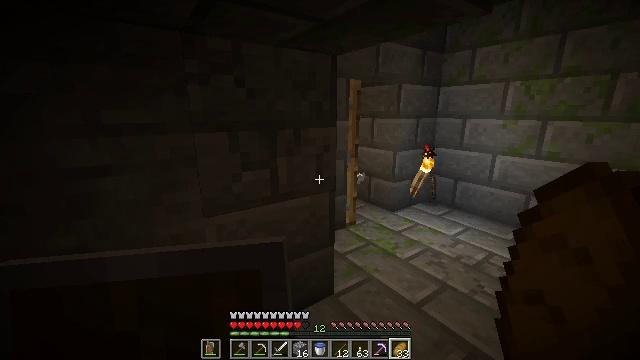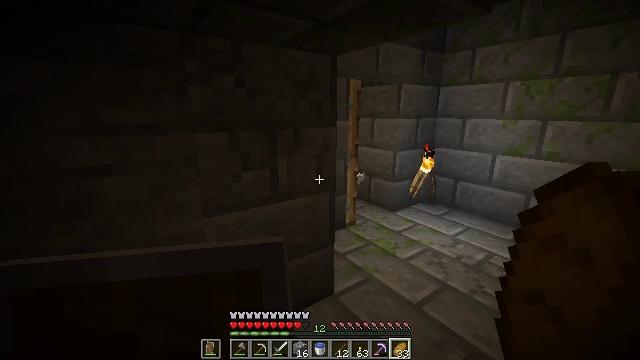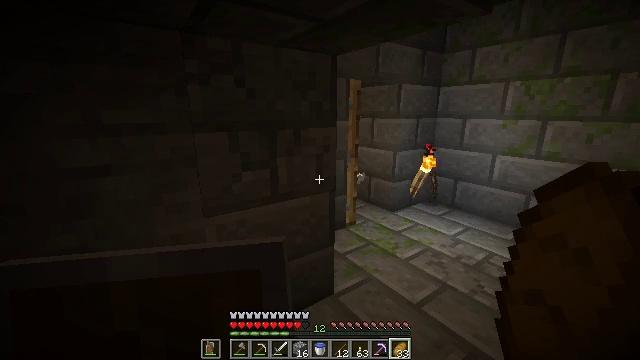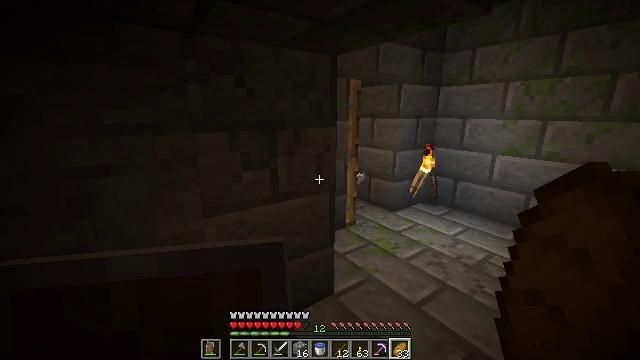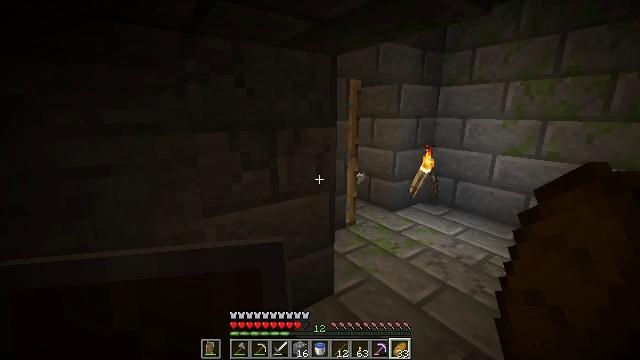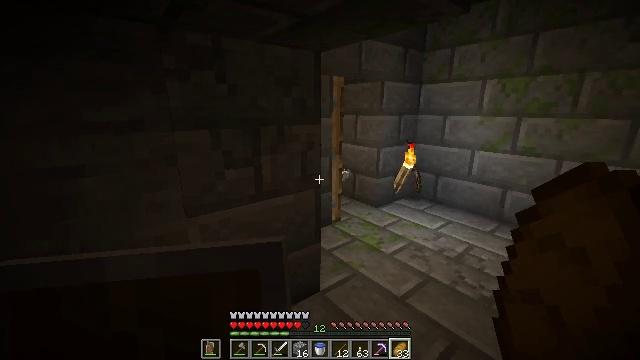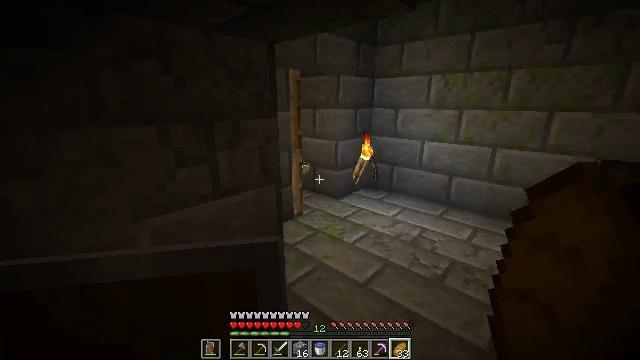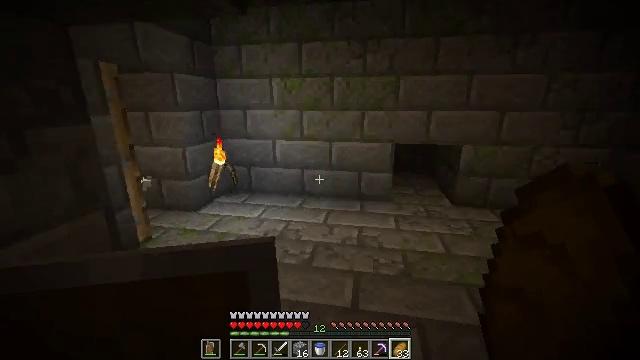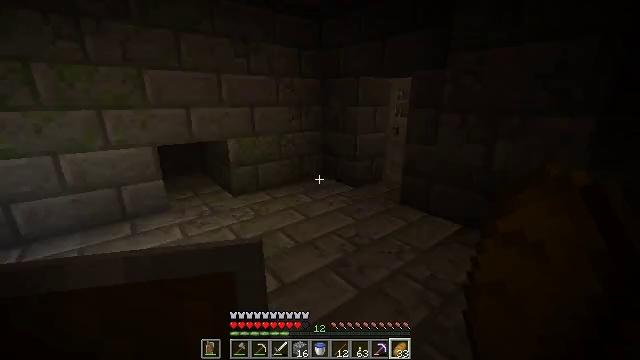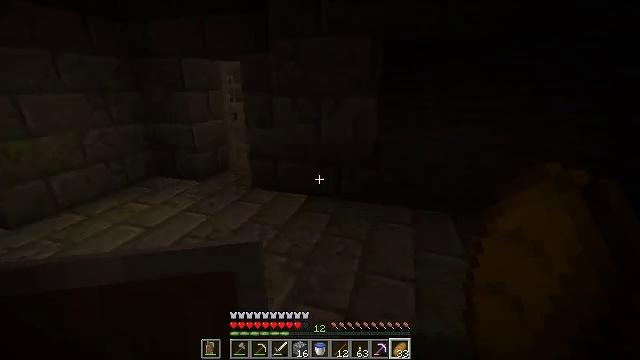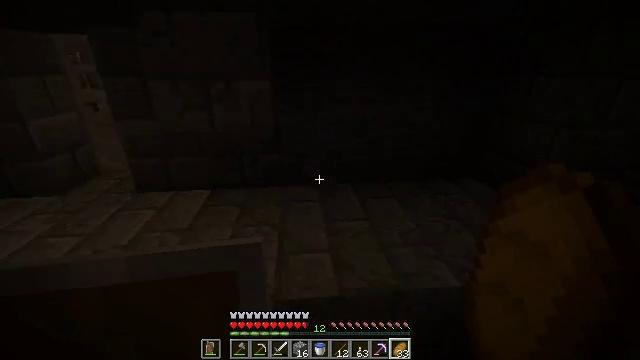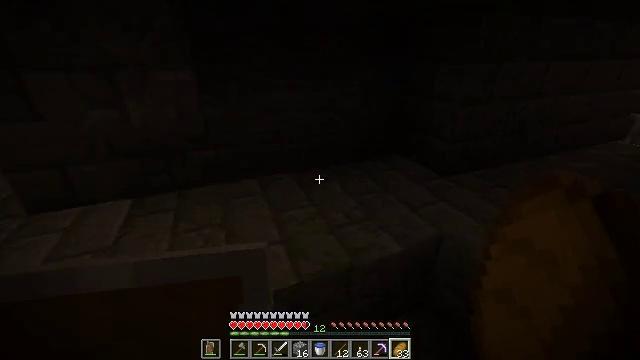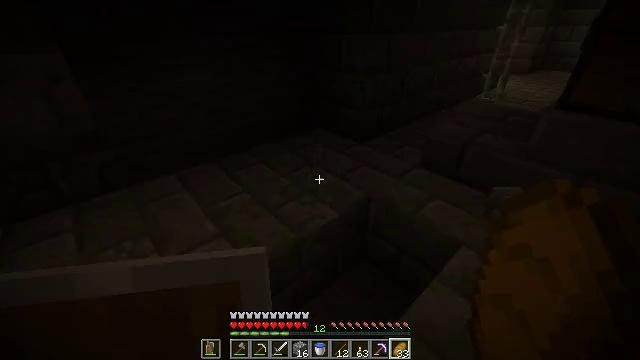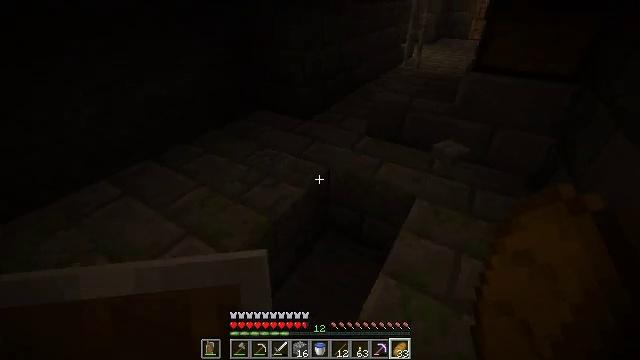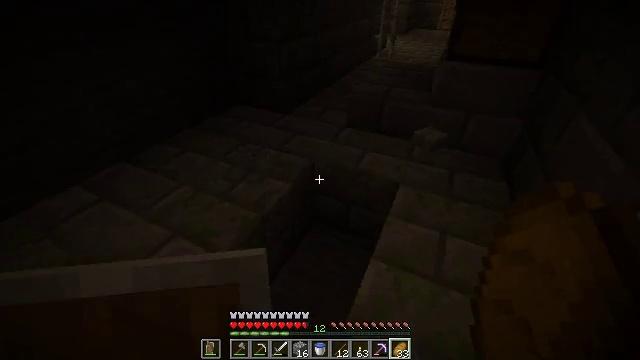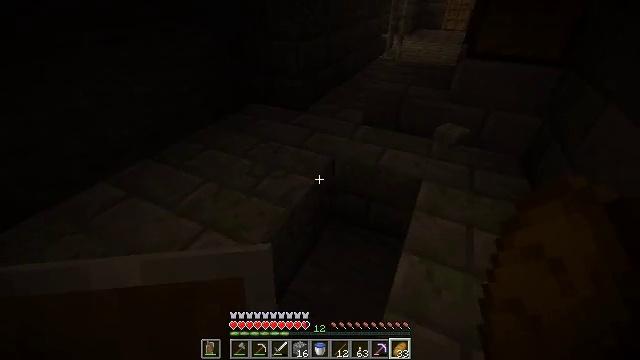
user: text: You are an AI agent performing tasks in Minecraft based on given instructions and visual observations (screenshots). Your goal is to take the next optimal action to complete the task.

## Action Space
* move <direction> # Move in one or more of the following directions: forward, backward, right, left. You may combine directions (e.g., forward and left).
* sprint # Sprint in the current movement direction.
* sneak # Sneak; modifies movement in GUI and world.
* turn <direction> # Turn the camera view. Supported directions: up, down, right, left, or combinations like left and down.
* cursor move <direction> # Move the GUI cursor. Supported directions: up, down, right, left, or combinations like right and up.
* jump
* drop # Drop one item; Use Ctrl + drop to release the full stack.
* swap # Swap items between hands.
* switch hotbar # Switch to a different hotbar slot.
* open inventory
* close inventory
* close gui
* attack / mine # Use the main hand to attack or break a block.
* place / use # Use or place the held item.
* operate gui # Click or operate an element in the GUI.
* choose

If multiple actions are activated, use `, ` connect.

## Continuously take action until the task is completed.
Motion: motion action
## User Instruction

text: Drop mossy stone bricks.
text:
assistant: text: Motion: no_op
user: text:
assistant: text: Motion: no_op
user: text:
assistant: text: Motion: no_op
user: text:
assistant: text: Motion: no_op
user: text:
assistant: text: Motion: turn right
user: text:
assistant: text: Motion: turn right and down
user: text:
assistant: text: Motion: turn right
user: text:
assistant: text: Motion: turn right
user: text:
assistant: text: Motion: turn right and down
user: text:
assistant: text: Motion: move left, turn right and down
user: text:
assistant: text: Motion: move left, turn right and down
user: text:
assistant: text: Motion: move left, turn right and down
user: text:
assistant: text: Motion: move left, turn right and down
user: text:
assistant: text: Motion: move left, turn right and down
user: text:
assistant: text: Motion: no_op
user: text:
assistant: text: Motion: turn right and down
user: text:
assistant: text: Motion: no_op
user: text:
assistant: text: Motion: no_op
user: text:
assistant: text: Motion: no_op
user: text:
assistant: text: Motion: no_op
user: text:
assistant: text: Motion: turn right
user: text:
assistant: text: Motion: turn right
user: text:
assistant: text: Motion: turn right
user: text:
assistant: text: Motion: turn right
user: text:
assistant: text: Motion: move back, turn right
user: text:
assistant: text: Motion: move back, turn right
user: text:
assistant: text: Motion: move back, turn right
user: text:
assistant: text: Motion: move back
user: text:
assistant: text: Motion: move back
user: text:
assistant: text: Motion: no_op